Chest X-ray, PA view. Patient: 36 years old, sex M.
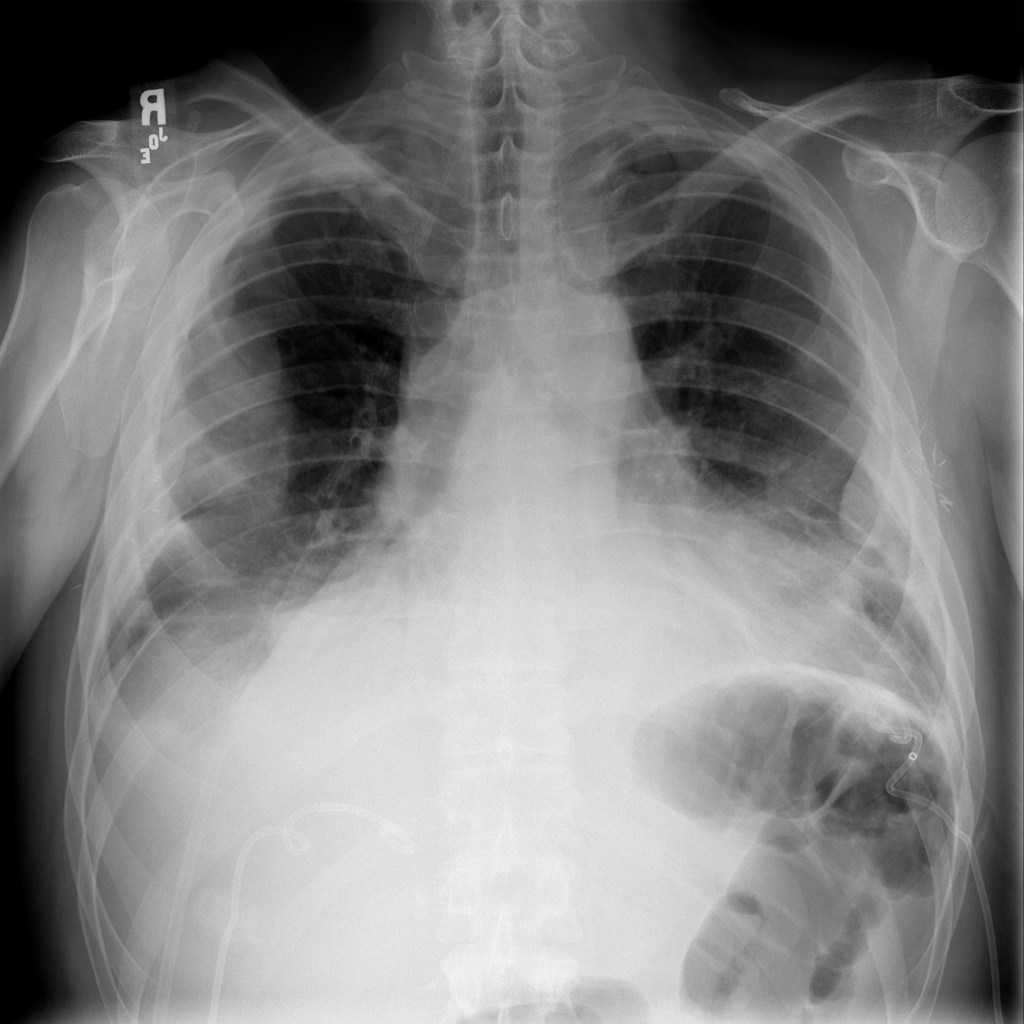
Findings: Effusion, Mass